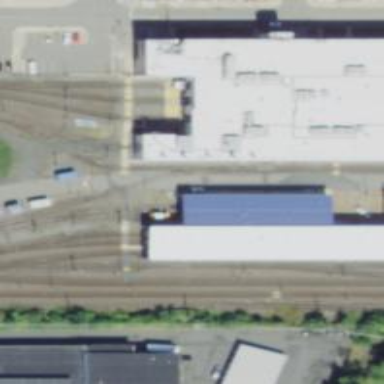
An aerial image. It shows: Light rail tunnel passing through building passage in service yard. The railway is electrified with contact line.